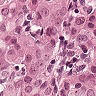
Metastatic tissue present: yes